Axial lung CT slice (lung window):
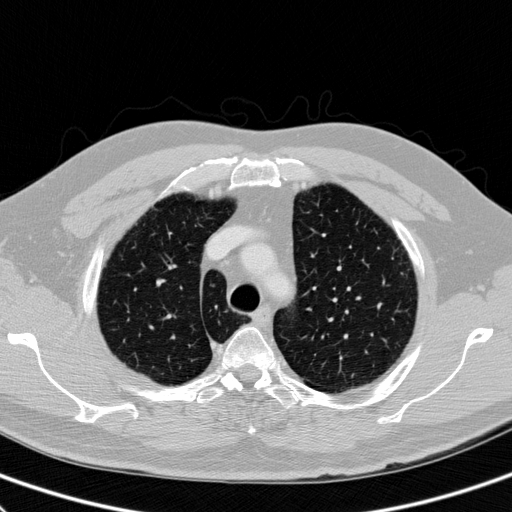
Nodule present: no